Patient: sex M, age 78
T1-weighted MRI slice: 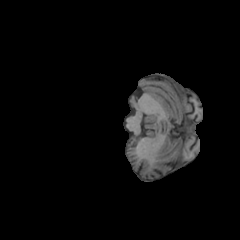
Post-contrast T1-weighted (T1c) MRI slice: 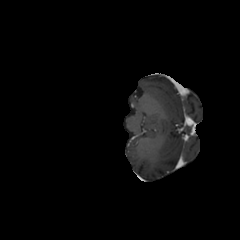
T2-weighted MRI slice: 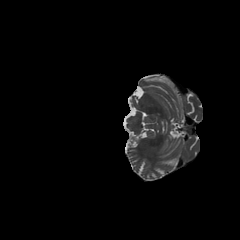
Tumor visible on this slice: no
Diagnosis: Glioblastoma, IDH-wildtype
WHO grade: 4